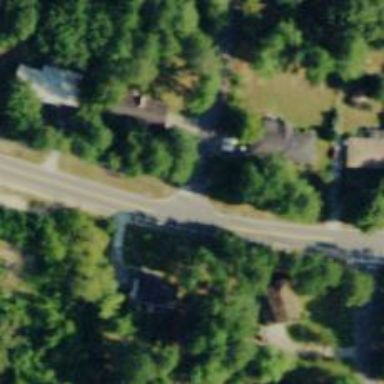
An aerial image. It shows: Road with stop sign.